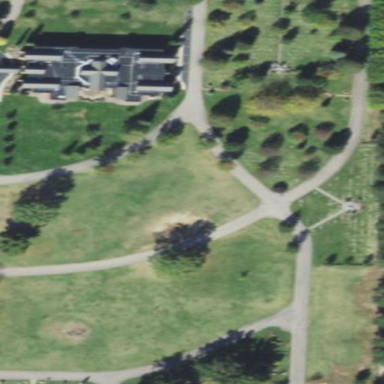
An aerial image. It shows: Historic memorial located in graveyard.